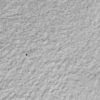
Label: not_dusty